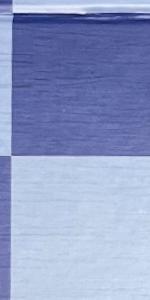
Label: Empty